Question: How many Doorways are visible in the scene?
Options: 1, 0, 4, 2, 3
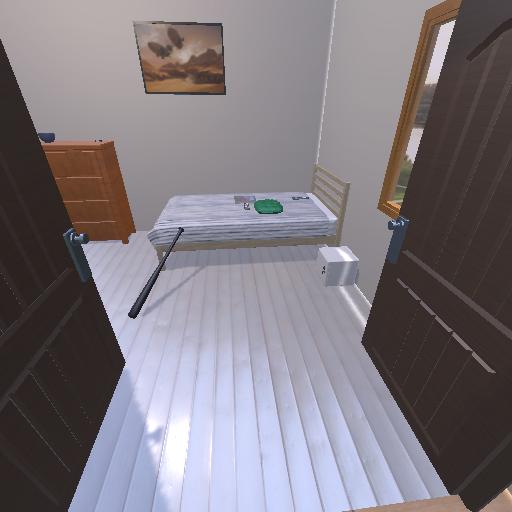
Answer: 1